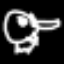
Label: frog